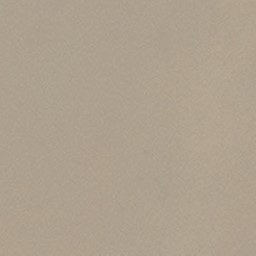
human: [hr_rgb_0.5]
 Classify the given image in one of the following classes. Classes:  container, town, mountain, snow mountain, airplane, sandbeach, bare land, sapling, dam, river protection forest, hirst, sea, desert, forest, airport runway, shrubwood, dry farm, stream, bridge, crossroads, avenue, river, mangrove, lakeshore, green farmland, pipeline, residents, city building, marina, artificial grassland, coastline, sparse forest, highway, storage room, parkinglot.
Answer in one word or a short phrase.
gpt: desert